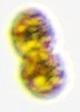
Label: Margalefidinium